Field crop: tomato
Growth stage: 1
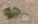
Species: solanum